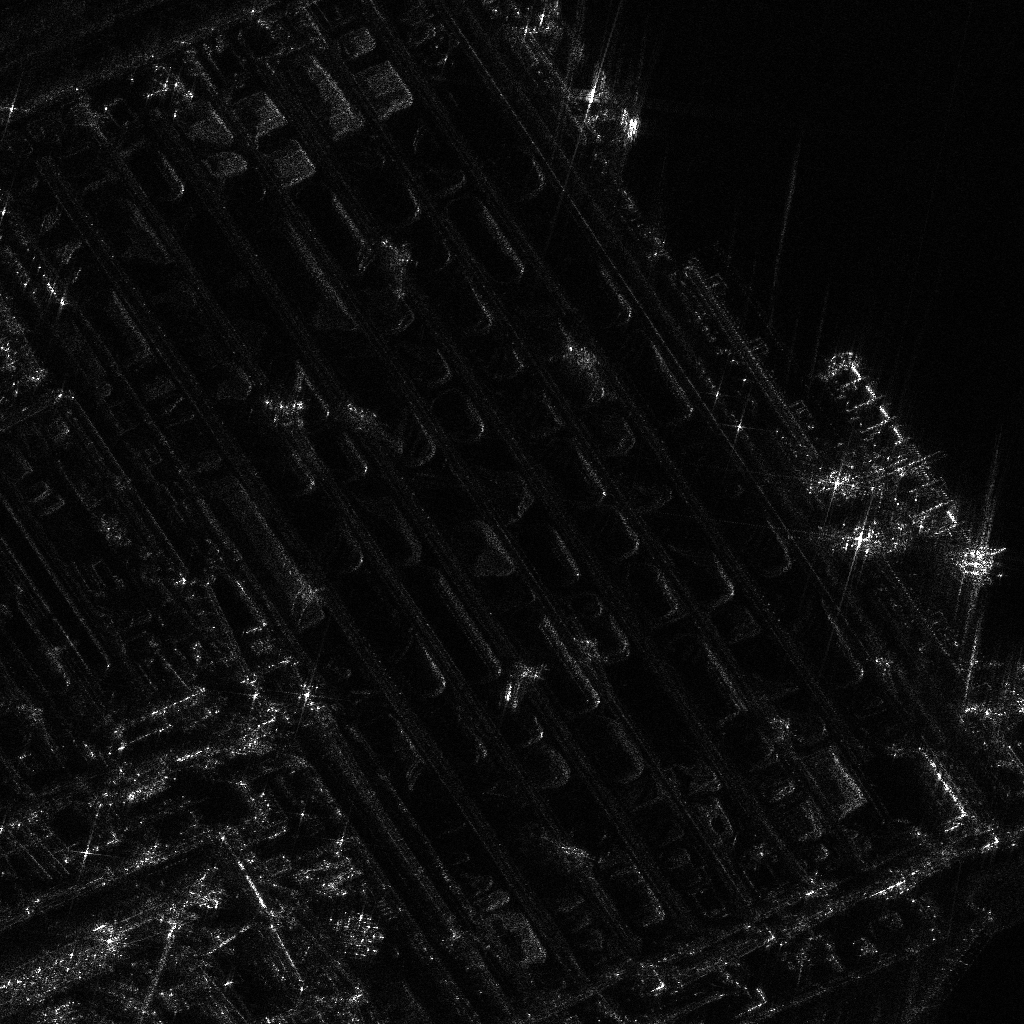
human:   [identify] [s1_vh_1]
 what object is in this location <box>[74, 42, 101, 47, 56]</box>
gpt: <ref>1 large ore-oil at the right</ref>